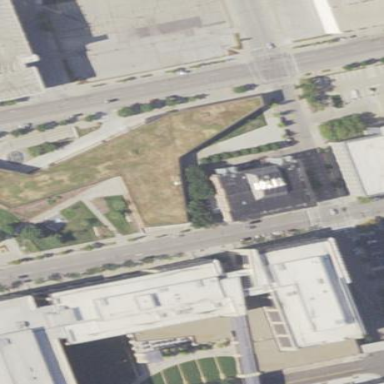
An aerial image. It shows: Civic building serving as library with grass roof.